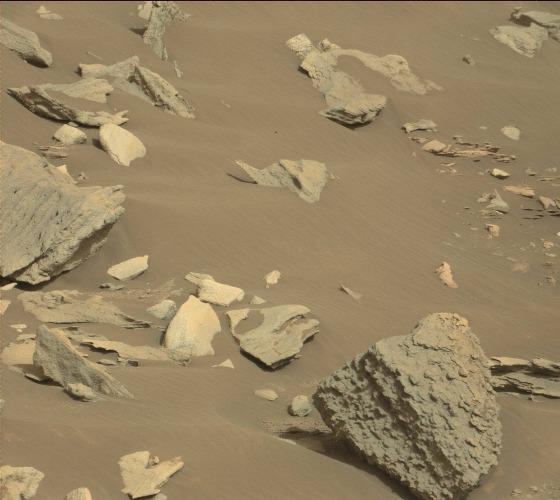
Terrain classes present: Bedrock, Gravel / Sand / Soil, Rock, Shadow